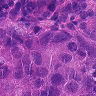
Metastatic tissue present: yes